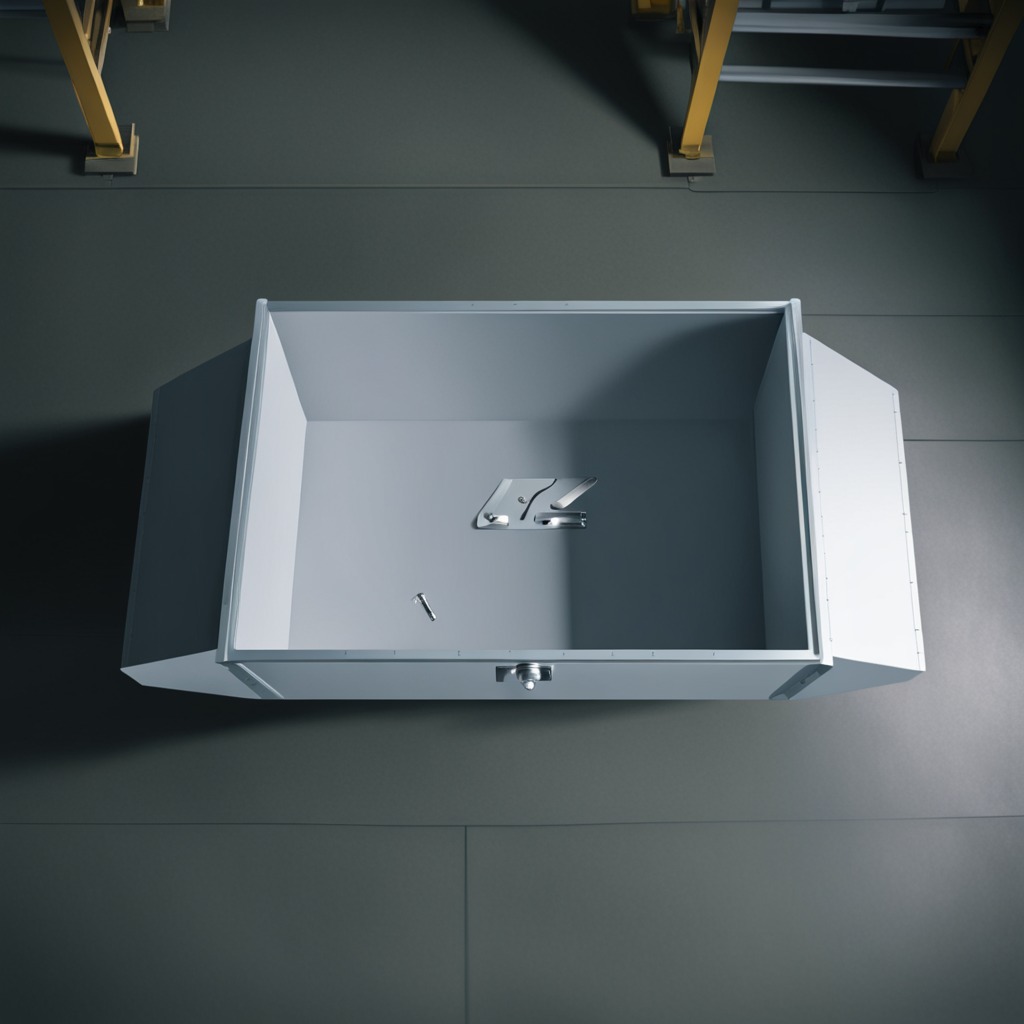
A metal screw is lying on the toolbox surface in an airplane hangar workshop.